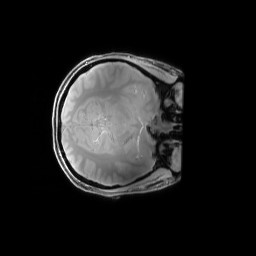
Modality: PDw
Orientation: axial
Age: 27
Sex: female
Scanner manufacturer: siemens
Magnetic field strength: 6.98 T
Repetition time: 1.3 s
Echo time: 0.00231 s